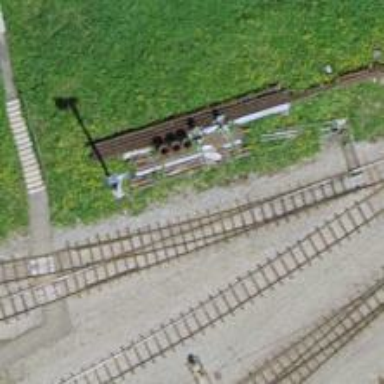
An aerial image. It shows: Narrow-gauge railway with electrified tracks using contact line. Located in service yard with one track.